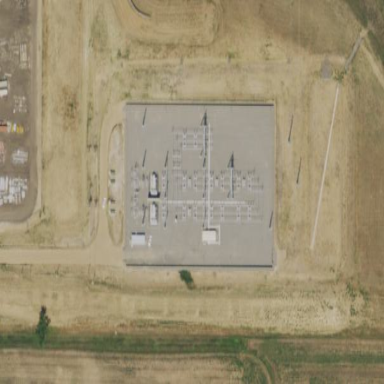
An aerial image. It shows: Distribution level power substation.